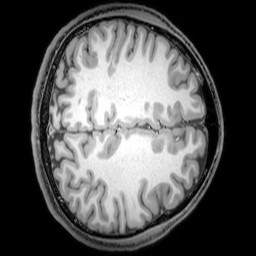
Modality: T1w
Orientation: axial
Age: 20
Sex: male
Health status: healthy
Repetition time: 0.081 s
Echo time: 0.037 s